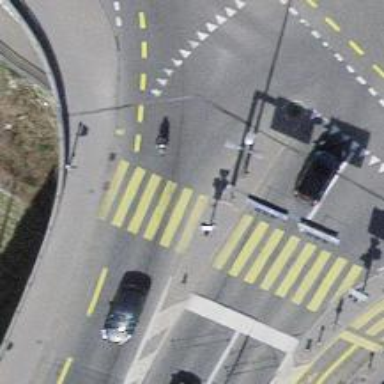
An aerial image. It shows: Road crossing with traffic signals.